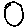
Label: circle